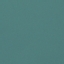
Land use / land cover: SeaLake